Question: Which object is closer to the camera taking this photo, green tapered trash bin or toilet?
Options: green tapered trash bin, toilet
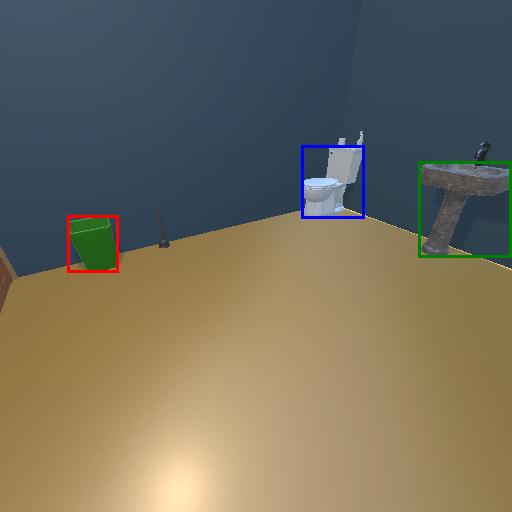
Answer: green tapered trash bin